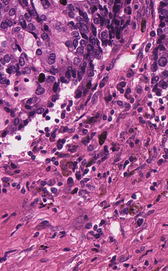
Tumor epithelial tissue: yes
Tumor-associated stroma tissue: yes
Normal tissue: no